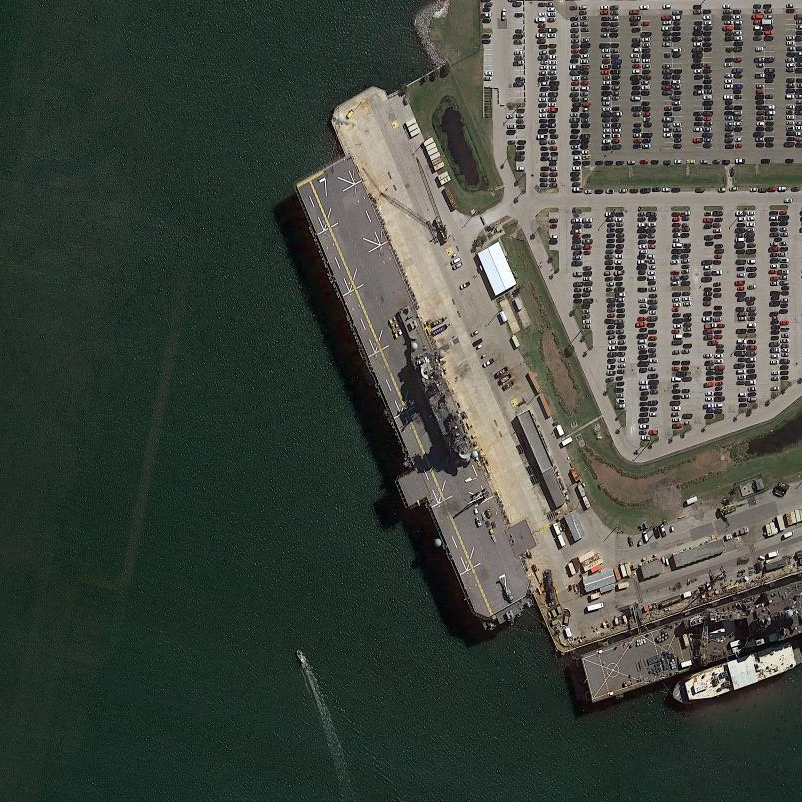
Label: assault